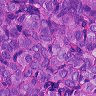
Metastatic tissue present: yes